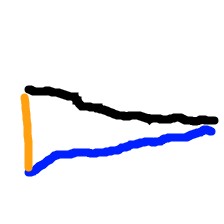
Shape: triangle